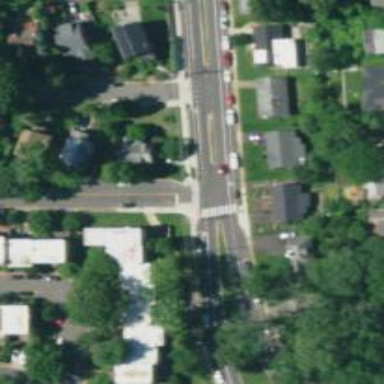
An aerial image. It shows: Marked crossing on footway.